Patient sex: M
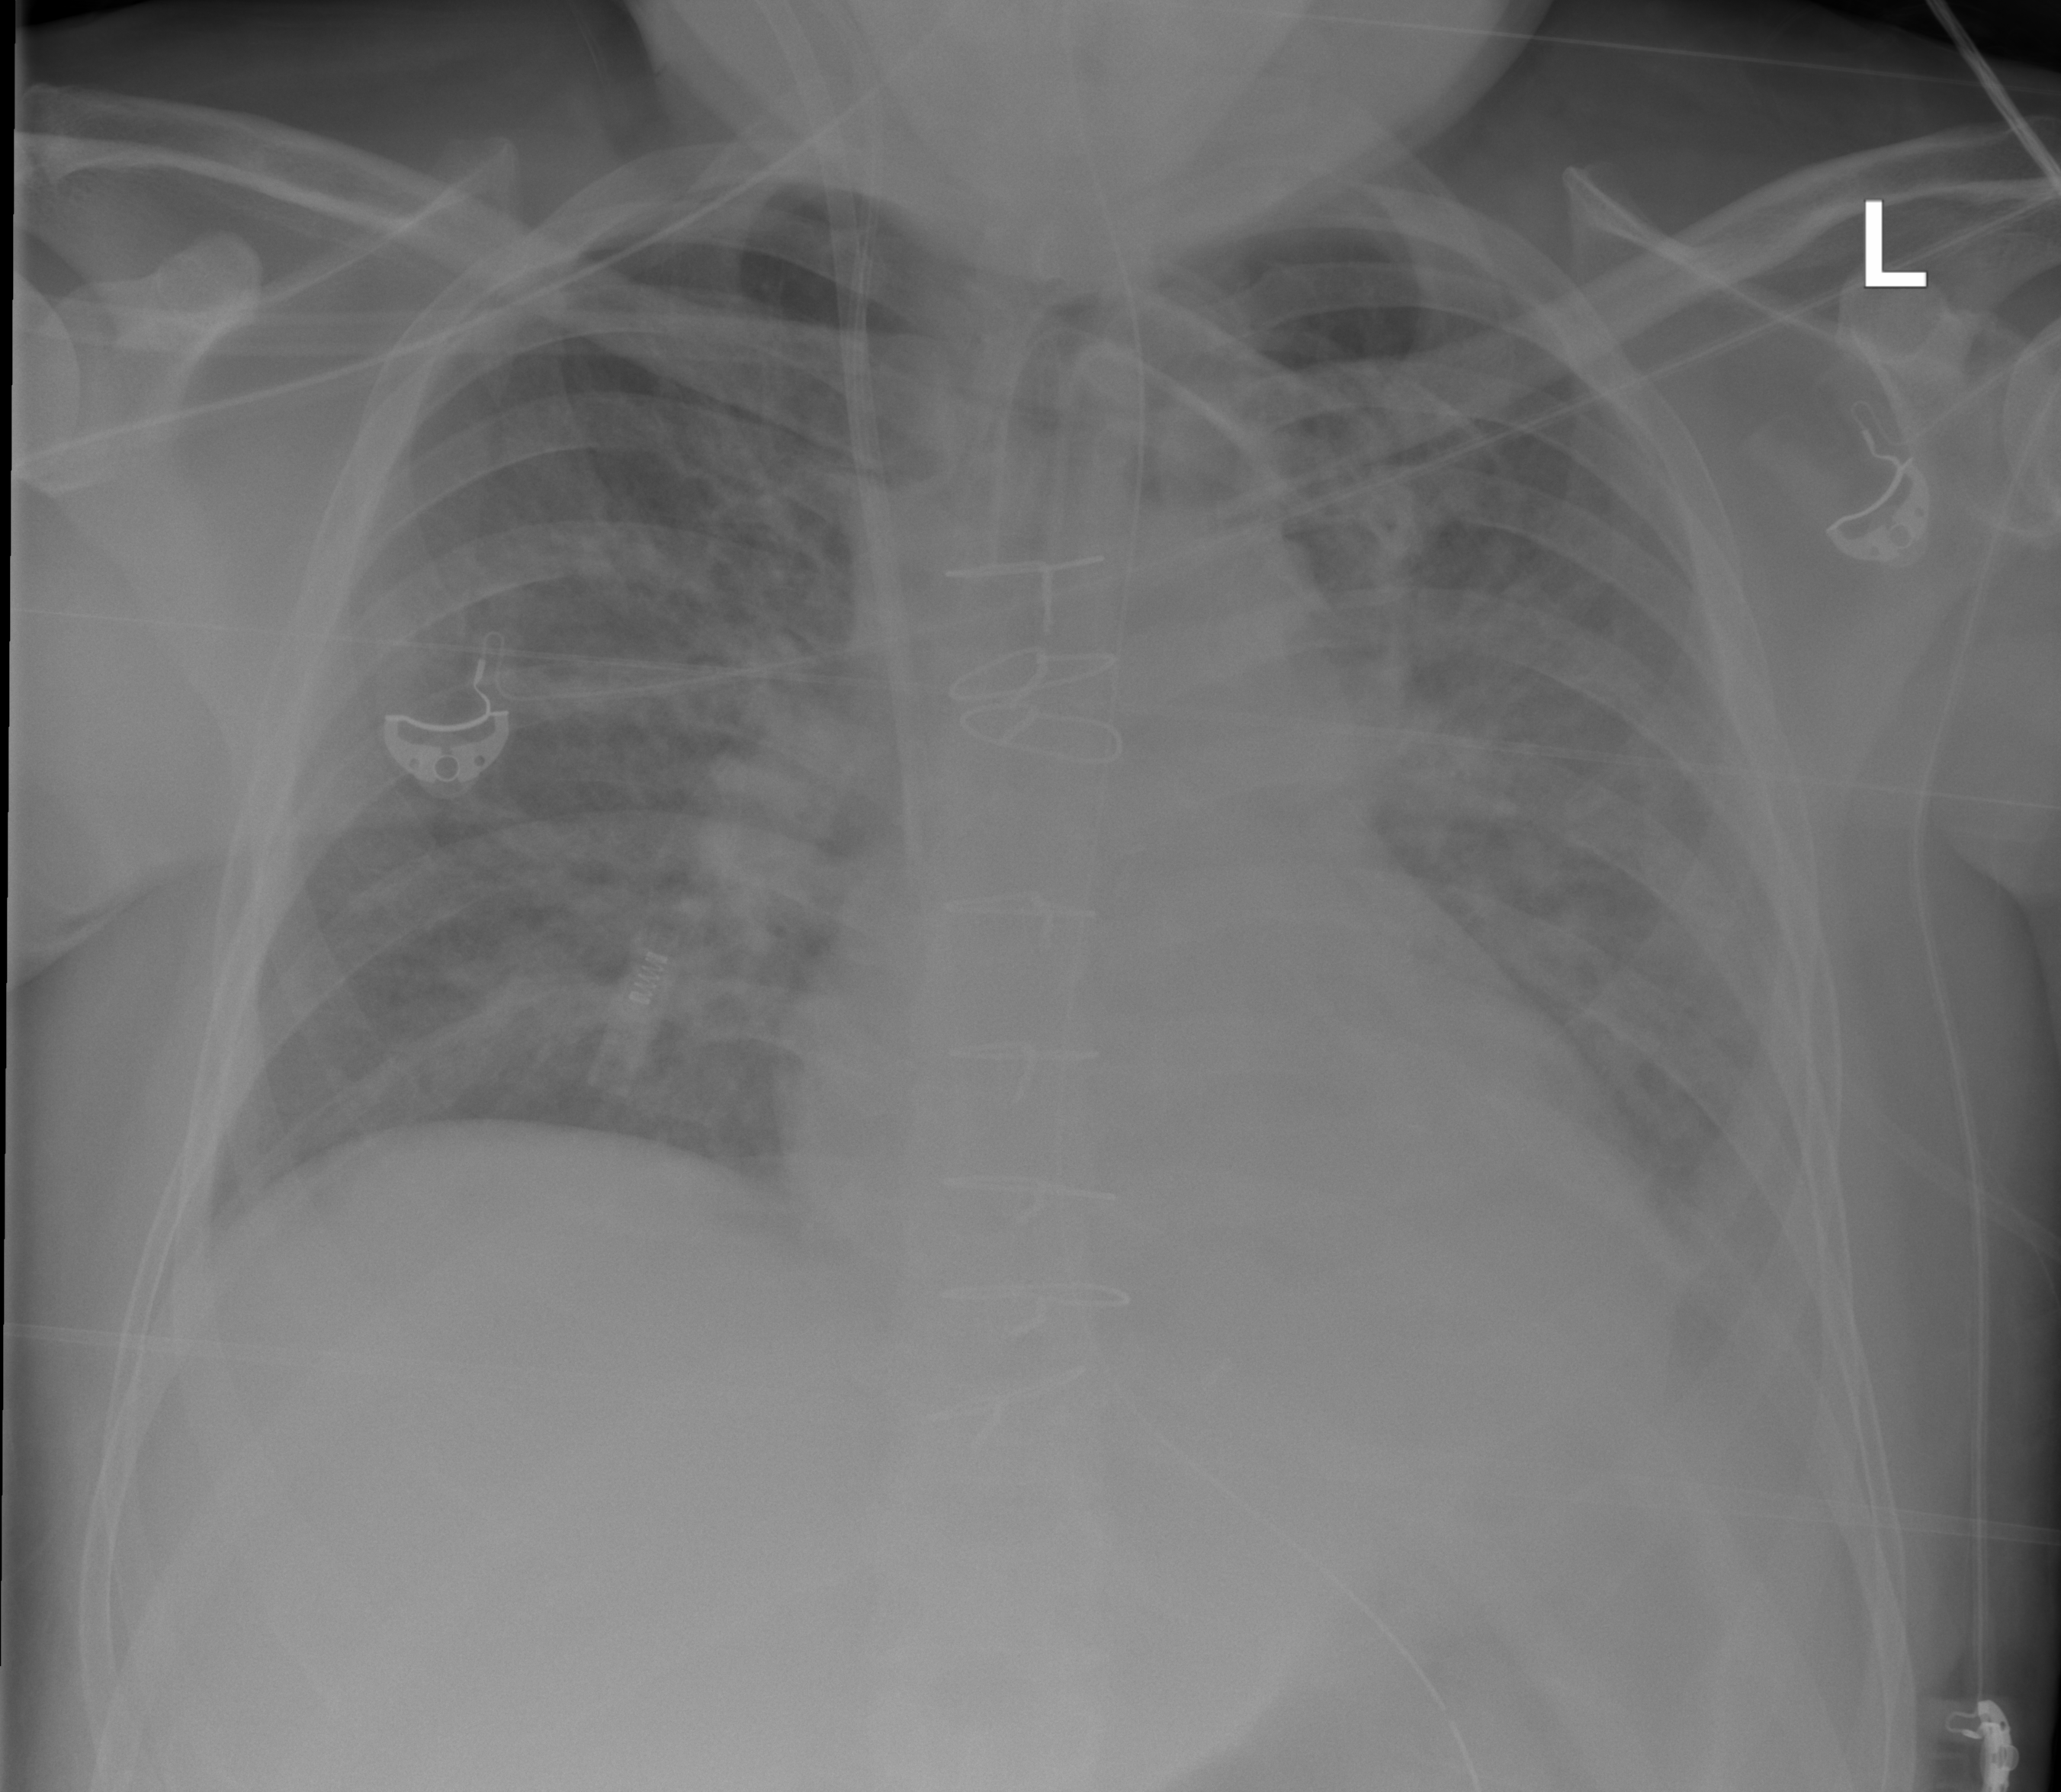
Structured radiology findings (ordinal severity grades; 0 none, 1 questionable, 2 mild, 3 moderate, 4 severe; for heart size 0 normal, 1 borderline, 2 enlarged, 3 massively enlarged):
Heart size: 2
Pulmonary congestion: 3
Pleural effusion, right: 0
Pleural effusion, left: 2
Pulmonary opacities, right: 2
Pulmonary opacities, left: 2
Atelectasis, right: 2
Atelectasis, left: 2